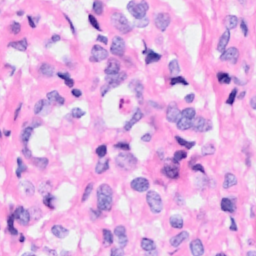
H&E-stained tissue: Breast